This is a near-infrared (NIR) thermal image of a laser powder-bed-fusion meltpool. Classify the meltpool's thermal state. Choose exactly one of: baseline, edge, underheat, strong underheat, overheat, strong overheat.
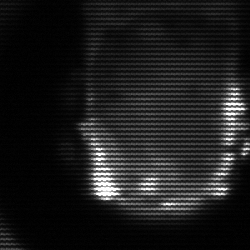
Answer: baseline